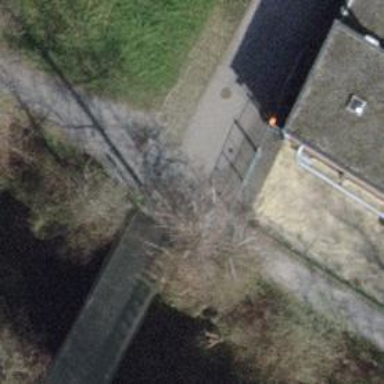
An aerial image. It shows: Path on metal grid bridge.